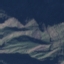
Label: HerbaceousVegetation